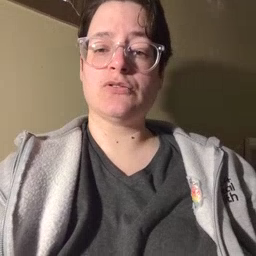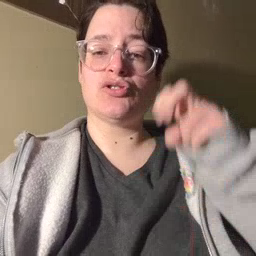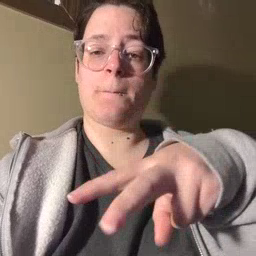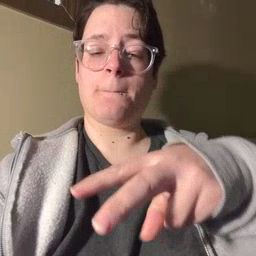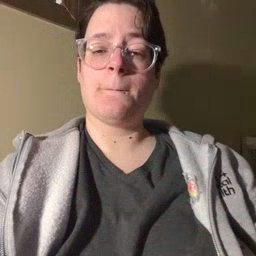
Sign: jump